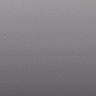
Metastatic tissue present: no